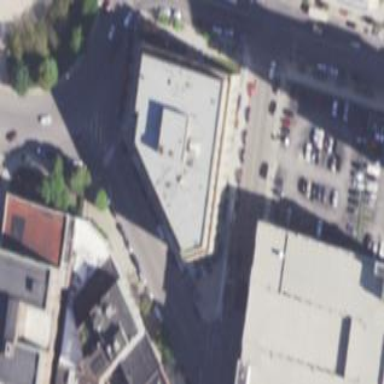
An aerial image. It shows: Historic government office building with flat roof.